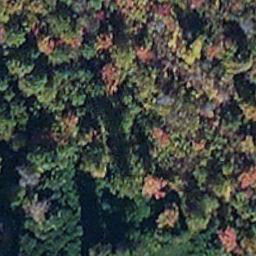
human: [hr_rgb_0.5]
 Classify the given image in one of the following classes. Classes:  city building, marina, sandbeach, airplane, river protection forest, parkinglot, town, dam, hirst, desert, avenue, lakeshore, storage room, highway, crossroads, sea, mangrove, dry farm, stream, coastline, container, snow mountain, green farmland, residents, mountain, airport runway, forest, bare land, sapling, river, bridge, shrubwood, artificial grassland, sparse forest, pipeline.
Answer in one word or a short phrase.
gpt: mangrove